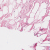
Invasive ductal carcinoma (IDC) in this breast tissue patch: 0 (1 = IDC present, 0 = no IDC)